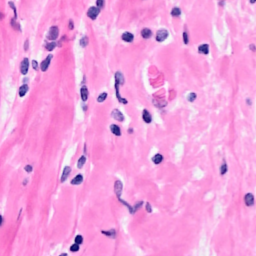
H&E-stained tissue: Breast